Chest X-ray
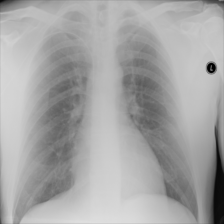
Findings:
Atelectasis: negative
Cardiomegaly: negative
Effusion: negative
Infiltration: negative
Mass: negative
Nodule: negative
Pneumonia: negative
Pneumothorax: negative
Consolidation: negative
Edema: negative
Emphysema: negative
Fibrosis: negative
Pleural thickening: negative
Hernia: negative